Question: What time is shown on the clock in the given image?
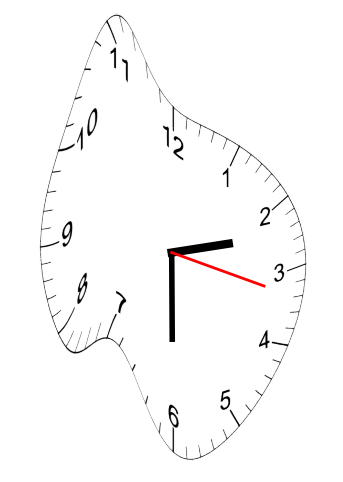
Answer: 02:30:17